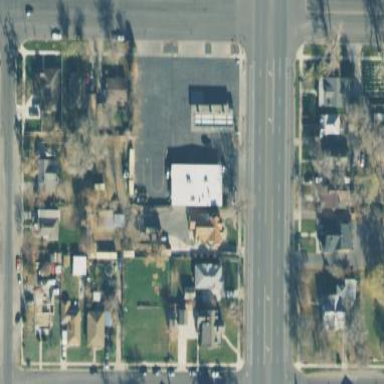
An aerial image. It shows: Sidewalk.